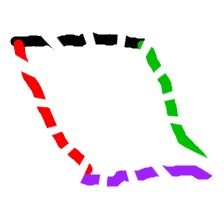
Shape: parallelogram